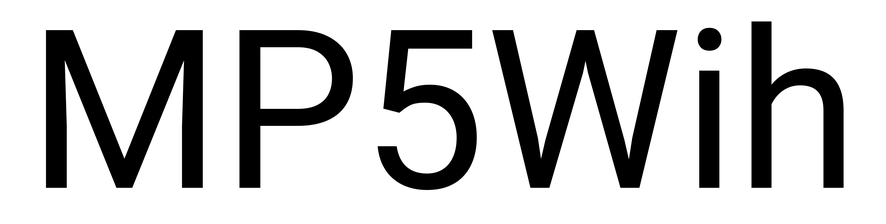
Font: Roboto_Regular